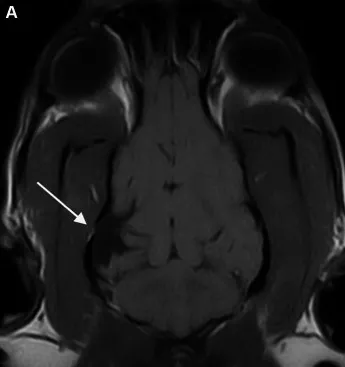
Dorsal T1-weighted MR-images of the brain of a dog showing a porencephalic cavity in the right temporal lobe at level of the caudal collicoli.
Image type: radiology (mri)